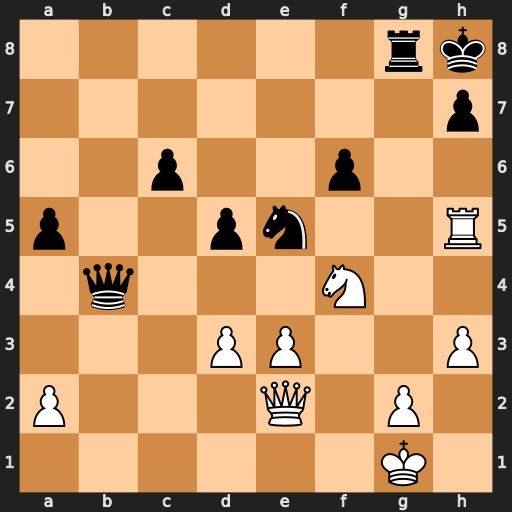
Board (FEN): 6rk/7p/2p2p2/p2pn2R/1q3N2/3PP2P/P3Q1P1/6K1
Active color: w
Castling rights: -
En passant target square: -
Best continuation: Rxh7+ Kxh7 Qh5+ Kg7 Ne6#